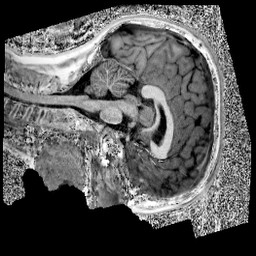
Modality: UNIT1
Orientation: sagittal
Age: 11
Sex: male
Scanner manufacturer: siemens
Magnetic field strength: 3 T
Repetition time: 4 s
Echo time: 0.00303 s